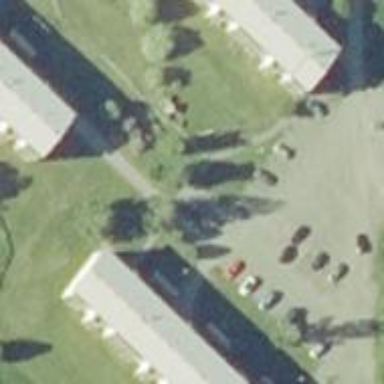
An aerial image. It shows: Parking area.